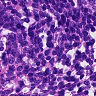
Metastatic tissue present: no